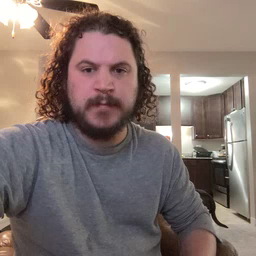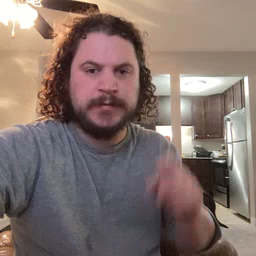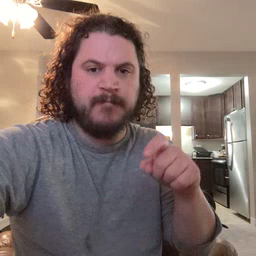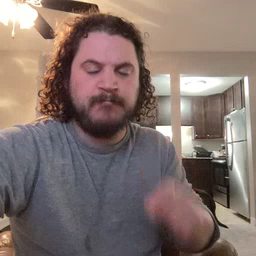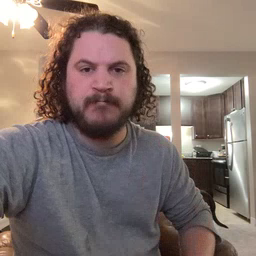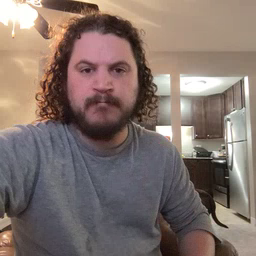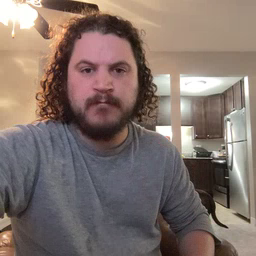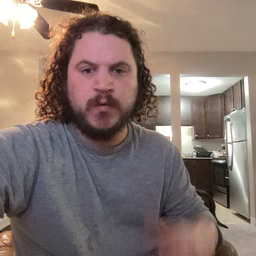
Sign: time